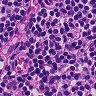
Metastatic tissue present: no